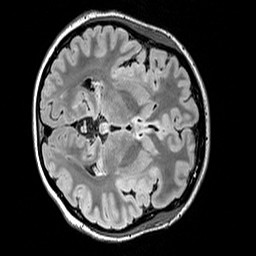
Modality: FLAIR
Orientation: axial
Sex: female
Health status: ill
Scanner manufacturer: siemens
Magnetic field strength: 3 T
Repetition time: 5 s
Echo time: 0.388 s